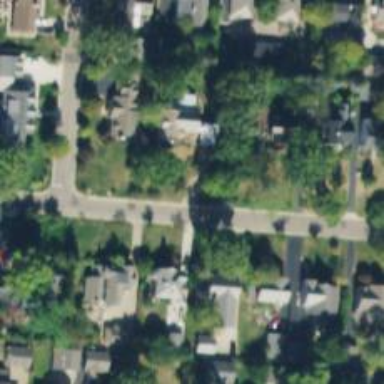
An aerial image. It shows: Residential driveway used as service road.